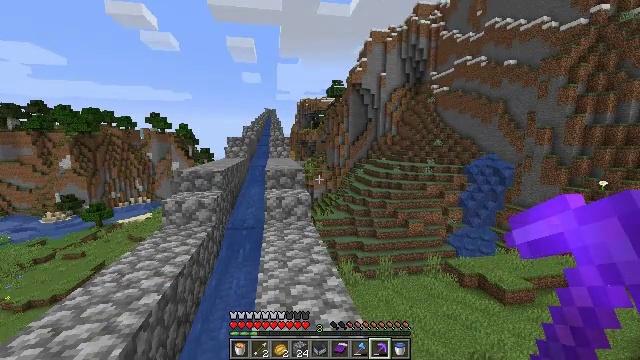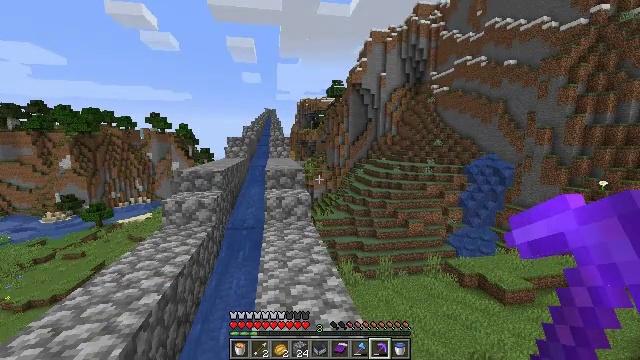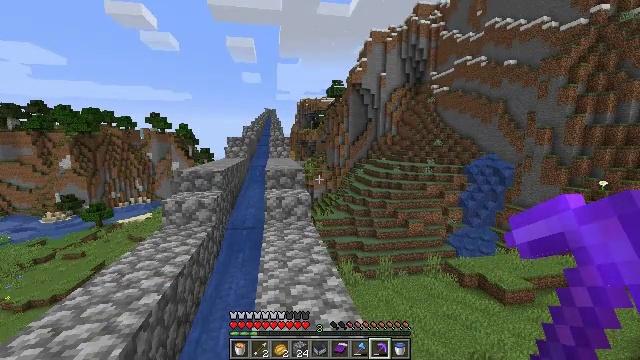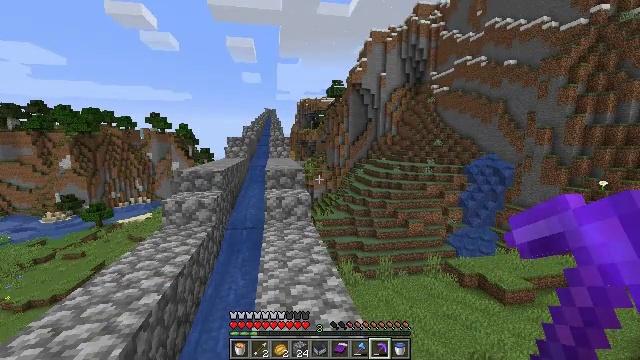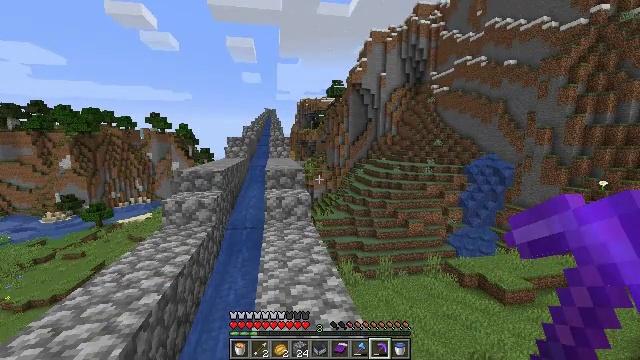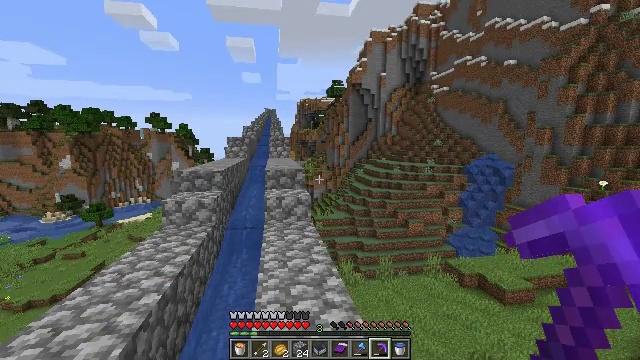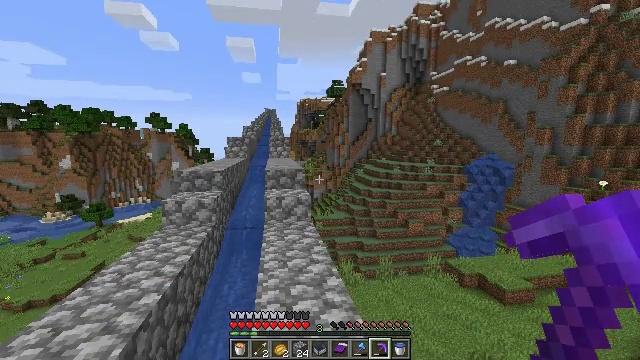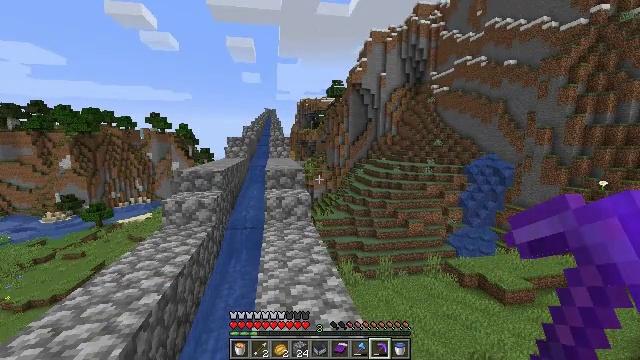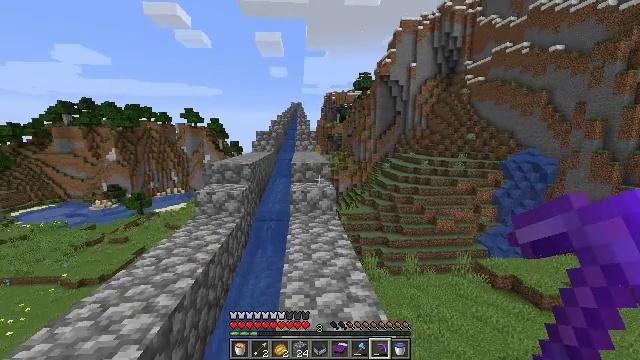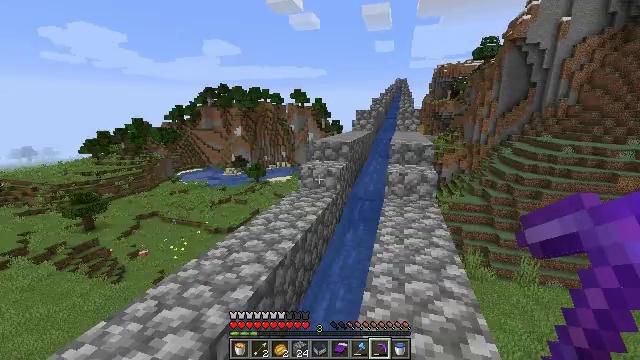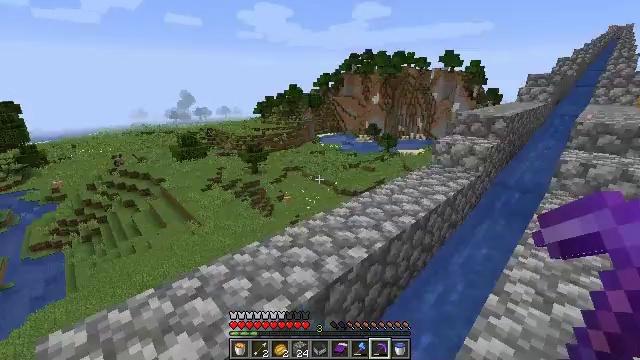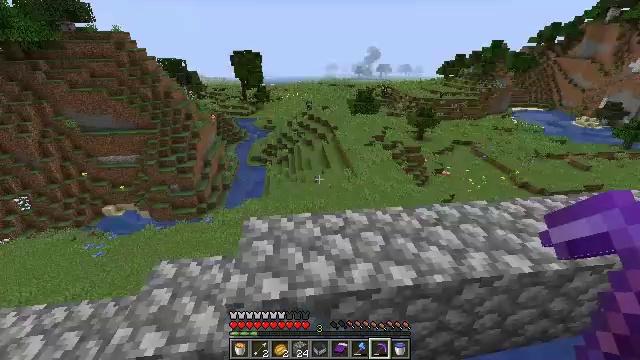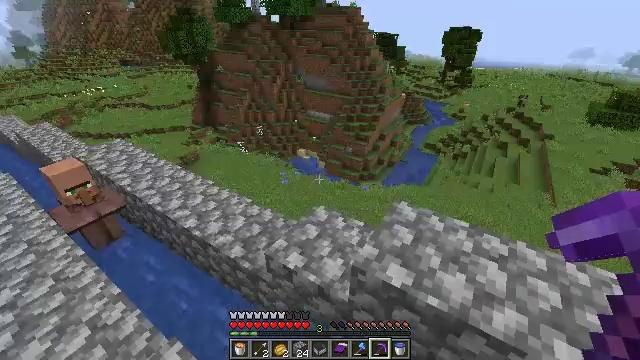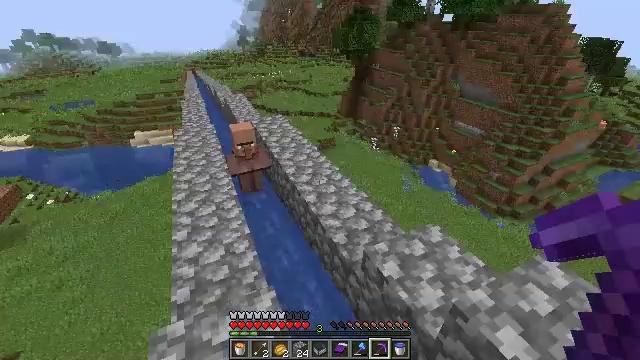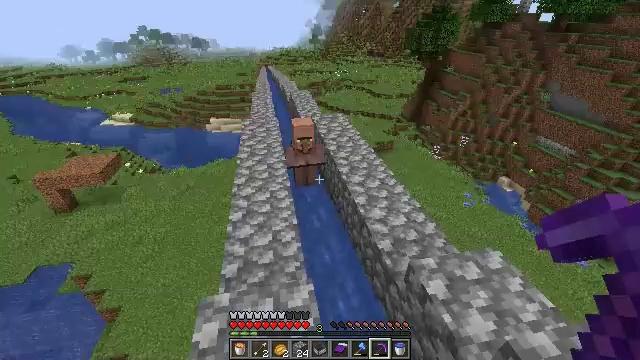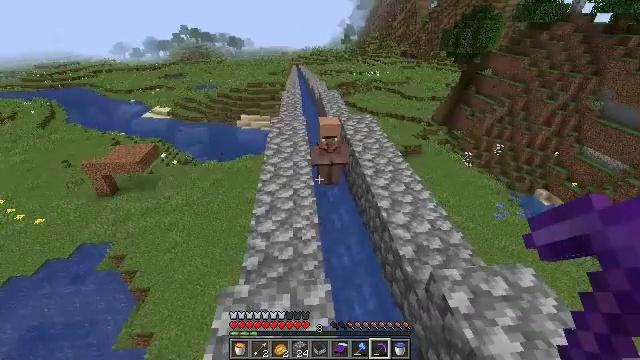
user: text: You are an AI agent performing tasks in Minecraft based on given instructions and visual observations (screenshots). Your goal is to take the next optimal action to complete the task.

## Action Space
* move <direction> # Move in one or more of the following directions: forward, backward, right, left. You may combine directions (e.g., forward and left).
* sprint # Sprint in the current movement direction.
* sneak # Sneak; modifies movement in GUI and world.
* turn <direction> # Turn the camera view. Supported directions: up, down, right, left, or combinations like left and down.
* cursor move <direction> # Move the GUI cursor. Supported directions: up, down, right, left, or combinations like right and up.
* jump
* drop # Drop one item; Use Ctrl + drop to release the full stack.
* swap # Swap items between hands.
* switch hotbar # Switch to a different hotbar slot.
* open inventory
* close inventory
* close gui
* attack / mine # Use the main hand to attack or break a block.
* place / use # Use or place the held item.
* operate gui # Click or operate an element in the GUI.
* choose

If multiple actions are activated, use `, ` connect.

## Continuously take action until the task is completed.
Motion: motion action
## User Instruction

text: Mine cobblestone underground.
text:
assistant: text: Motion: no_op
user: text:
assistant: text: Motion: no_op
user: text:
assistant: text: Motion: no_op
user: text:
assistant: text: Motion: no_op
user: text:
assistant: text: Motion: no_op
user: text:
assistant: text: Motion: no_op
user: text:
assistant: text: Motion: no_op
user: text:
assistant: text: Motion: turn left and down
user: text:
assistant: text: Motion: turn left and down
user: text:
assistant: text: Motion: turn left and down
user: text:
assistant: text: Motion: turn left and down
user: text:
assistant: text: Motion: turn left and down
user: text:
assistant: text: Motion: turn left
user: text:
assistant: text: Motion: turn left
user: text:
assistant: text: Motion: turn left
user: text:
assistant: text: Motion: turn left
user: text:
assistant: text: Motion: turn left
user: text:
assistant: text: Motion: turn left
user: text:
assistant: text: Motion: turn left
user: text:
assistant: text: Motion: no_op
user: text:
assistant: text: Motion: no_op
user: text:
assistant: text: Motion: no_op
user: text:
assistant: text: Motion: no_op
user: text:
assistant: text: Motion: no_op
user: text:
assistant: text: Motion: no_op
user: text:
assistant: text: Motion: turn up
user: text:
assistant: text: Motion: turn up
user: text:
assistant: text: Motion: turn right and up
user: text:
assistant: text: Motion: turn right and up
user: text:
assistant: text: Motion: no_op